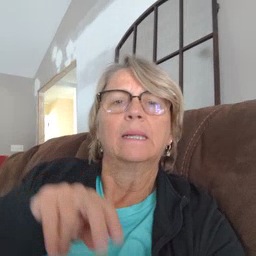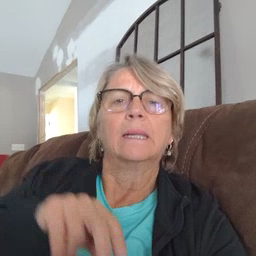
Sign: mitten